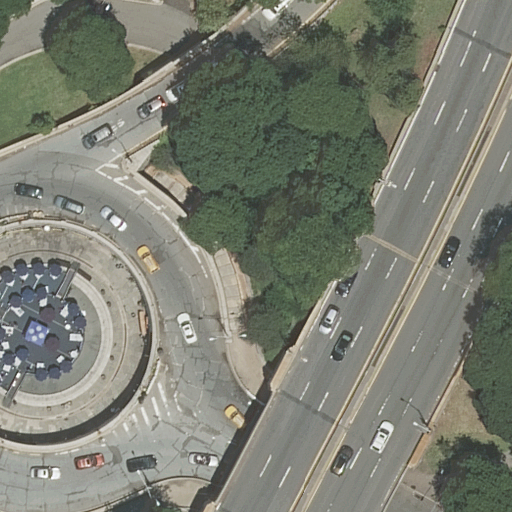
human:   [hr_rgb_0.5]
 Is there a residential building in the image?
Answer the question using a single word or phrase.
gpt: yes

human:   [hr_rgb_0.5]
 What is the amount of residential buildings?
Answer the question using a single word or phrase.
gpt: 1

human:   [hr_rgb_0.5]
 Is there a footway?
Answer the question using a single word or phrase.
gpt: yes

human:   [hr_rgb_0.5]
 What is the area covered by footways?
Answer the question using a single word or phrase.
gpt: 265m2

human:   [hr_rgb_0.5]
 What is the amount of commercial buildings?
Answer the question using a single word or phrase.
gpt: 0

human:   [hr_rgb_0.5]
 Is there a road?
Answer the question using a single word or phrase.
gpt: yes

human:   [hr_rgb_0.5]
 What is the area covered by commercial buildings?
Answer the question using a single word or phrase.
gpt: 0m2

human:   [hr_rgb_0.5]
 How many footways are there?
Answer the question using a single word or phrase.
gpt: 1

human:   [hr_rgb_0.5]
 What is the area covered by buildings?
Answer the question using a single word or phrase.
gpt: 171m2

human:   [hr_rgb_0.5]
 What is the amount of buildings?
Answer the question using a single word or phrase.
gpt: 1

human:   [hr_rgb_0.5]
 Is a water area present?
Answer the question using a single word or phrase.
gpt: no

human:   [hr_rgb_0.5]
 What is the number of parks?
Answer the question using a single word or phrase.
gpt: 1

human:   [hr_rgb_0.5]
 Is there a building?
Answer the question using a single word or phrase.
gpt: yes

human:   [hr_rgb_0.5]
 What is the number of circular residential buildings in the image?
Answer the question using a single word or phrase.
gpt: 0

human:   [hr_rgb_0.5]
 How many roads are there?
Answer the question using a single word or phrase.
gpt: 19

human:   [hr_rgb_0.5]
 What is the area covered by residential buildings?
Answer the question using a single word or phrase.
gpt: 171m2

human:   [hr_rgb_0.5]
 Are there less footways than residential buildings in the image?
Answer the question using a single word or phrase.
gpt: no

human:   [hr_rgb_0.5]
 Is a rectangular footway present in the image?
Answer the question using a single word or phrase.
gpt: no

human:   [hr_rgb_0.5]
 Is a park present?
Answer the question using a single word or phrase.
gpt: yes

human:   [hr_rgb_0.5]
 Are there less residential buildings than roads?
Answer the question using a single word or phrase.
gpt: yes

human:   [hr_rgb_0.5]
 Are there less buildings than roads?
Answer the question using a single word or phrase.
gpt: yes

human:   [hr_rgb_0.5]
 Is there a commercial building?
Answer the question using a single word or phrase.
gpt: no

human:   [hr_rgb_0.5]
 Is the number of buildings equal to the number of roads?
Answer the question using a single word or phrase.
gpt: no

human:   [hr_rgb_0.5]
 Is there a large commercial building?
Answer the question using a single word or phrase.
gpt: no

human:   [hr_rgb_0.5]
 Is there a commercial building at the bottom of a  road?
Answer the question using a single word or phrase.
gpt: no

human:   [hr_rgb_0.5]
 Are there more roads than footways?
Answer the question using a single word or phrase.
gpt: yes

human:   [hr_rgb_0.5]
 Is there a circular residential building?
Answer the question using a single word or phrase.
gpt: no

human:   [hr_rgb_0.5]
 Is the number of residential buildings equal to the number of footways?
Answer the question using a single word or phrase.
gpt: yes

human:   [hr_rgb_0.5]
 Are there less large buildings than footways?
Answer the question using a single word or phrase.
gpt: yes

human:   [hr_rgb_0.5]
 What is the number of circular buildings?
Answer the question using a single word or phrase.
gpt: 0

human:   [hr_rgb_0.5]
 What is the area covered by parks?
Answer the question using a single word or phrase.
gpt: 434m2

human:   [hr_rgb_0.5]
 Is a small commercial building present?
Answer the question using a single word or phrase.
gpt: no

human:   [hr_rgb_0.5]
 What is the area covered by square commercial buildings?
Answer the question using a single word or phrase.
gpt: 0m2

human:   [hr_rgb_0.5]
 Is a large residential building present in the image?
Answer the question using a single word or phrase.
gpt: no

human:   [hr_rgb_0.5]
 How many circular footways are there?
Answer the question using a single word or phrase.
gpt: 0

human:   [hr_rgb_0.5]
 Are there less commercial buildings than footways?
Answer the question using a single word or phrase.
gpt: yes

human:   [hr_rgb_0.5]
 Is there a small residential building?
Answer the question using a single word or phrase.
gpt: no

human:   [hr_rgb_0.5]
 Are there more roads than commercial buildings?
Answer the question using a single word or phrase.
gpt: yes

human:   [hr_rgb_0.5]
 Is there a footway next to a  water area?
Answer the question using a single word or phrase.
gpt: no

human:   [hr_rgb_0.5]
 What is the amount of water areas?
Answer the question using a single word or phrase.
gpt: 0

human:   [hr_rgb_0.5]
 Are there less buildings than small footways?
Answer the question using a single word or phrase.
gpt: no

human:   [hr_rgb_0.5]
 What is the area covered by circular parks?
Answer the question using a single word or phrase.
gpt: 0m2

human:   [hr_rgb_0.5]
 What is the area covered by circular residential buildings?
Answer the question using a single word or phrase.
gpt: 0m2

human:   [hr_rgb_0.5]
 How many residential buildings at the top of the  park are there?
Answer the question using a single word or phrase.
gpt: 0

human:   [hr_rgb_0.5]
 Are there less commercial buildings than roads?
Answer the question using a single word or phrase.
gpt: yes

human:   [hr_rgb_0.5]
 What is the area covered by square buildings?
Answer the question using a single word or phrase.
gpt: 0m2

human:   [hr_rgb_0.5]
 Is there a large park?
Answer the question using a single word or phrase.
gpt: no

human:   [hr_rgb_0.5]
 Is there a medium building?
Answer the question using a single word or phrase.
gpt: yes

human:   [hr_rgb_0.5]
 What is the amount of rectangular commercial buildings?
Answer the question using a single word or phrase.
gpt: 0

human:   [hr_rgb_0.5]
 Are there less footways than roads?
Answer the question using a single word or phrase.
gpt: yes

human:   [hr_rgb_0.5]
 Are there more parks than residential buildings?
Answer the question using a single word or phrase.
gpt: no

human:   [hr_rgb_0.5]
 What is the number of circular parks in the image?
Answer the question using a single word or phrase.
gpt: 0

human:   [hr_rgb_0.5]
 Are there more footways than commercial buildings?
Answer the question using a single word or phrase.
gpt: yes

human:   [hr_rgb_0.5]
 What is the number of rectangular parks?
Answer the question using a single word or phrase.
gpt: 1

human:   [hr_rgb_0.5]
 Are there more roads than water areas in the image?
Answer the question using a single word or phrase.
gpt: yes

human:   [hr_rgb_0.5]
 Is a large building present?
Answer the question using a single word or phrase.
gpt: no

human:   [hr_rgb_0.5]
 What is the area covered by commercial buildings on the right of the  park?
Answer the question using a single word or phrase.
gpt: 0m2

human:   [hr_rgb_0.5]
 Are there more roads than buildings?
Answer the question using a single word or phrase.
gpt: yes

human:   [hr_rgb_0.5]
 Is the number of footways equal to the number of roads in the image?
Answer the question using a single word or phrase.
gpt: no

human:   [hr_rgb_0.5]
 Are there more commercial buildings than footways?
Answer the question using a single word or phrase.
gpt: no

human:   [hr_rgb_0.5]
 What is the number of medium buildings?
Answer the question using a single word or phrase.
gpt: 1

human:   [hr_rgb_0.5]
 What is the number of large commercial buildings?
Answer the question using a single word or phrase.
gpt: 0

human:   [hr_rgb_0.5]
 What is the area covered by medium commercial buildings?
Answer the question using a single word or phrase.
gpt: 0m2

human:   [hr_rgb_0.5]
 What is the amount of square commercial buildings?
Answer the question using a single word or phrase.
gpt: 0